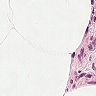
Metastatic tissue present: no